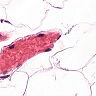
Metastatic tissue present: no